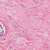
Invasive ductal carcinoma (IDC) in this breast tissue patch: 0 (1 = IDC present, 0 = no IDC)